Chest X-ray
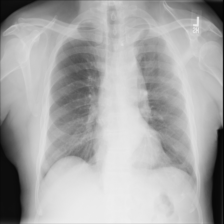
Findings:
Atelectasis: negative
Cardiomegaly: negative
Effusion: negative
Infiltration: negative
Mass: negative
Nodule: negative
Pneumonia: negative
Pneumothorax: negative
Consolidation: negative
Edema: negative
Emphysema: negative
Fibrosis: positive
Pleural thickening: positive
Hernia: negative